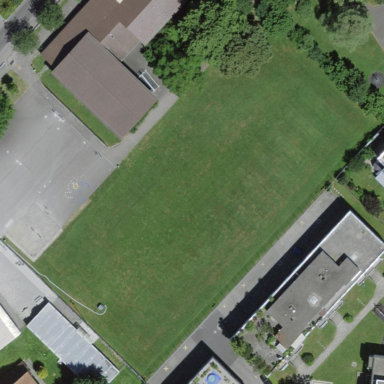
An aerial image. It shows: Schoolyard designated as leisure land.